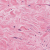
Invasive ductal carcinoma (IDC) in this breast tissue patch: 0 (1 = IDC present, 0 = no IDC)